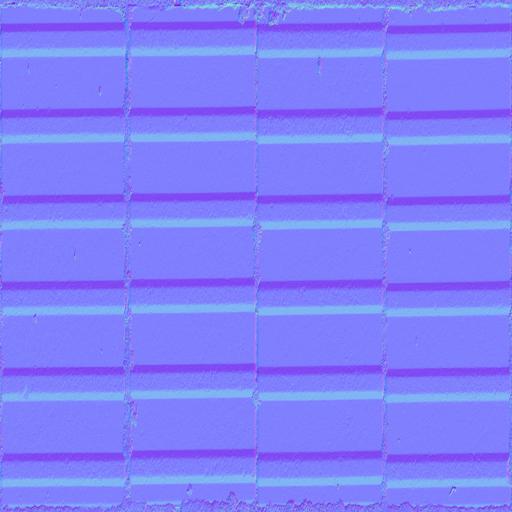
guides lines pavement paving tactile white